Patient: sex F, age 75
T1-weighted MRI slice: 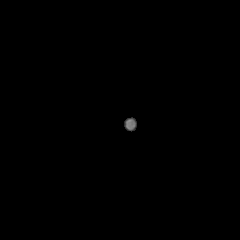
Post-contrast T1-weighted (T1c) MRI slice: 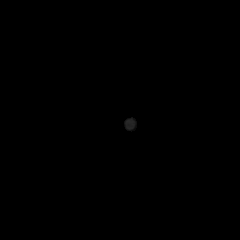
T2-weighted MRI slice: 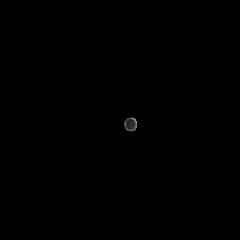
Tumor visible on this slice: no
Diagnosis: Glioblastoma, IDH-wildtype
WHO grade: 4